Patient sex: M
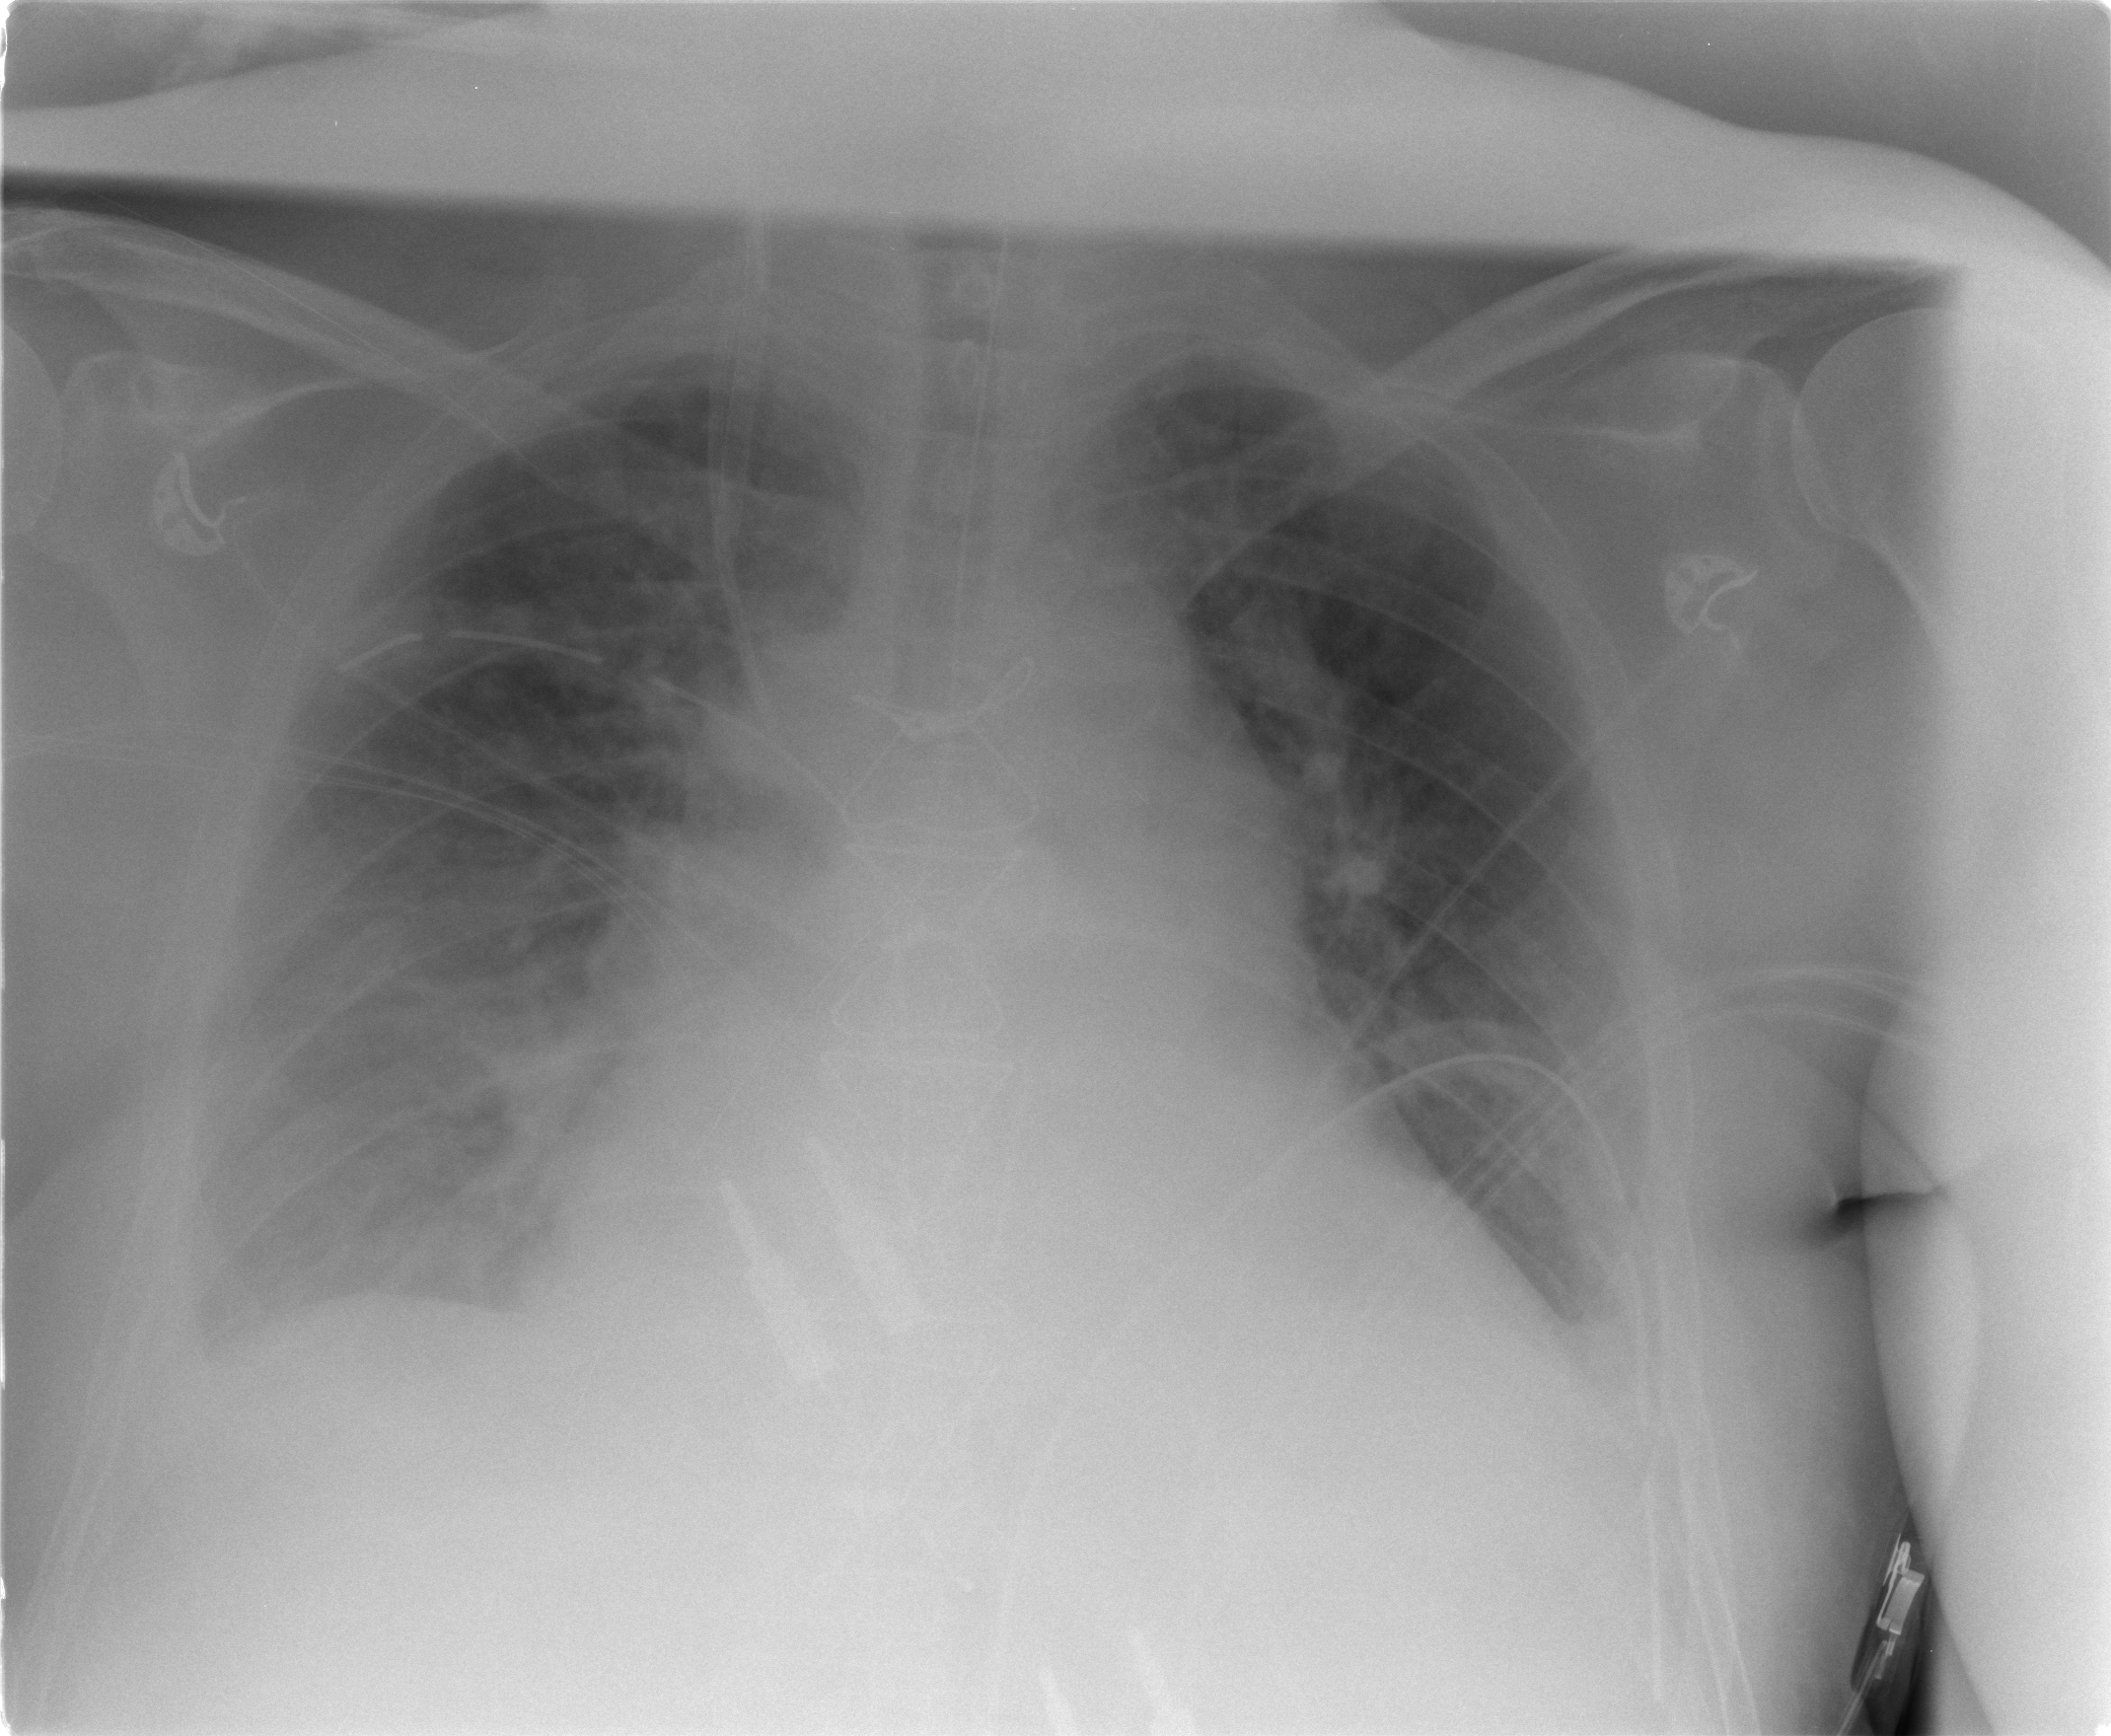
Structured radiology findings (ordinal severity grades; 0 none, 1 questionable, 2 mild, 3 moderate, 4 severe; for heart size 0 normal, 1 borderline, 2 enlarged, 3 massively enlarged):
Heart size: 2
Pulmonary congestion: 2
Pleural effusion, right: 2
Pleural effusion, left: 2
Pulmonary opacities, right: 2
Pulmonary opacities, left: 1
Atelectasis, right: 2
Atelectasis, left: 2